Field crop: maize
Growth stage: 2
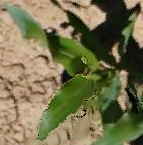
Species: maize